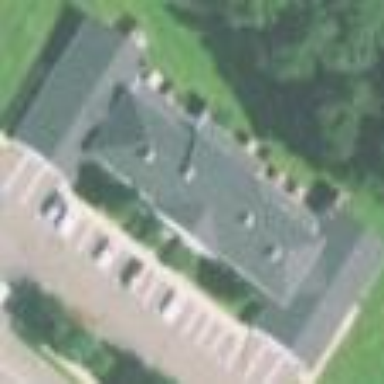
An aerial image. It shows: Building.